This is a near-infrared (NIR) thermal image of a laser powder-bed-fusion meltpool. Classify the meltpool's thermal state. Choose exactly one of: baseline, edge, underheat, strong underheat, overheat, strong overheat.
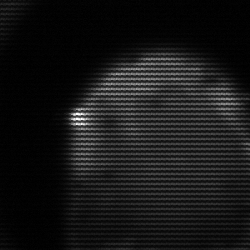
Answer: edge